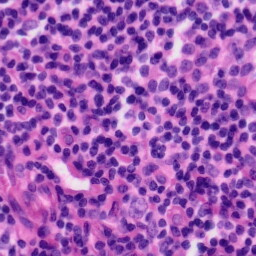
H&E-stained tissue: Tonsil